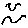
Label: bird